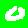
Digit: 0